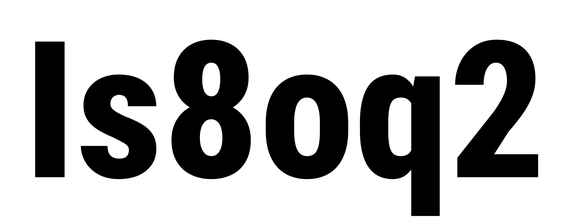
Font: Roboto_Condensed_ExtraBold